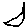
Label: moon